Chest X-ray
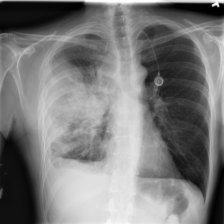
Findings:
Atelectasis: negative
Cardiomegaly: negative
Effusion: positive
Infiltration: negative
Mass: positive
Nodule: negative
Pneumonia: negative
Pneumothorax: negative
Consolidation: negative
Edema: negative
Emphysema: negative
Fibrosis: negative
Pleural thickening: negative
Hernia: negative